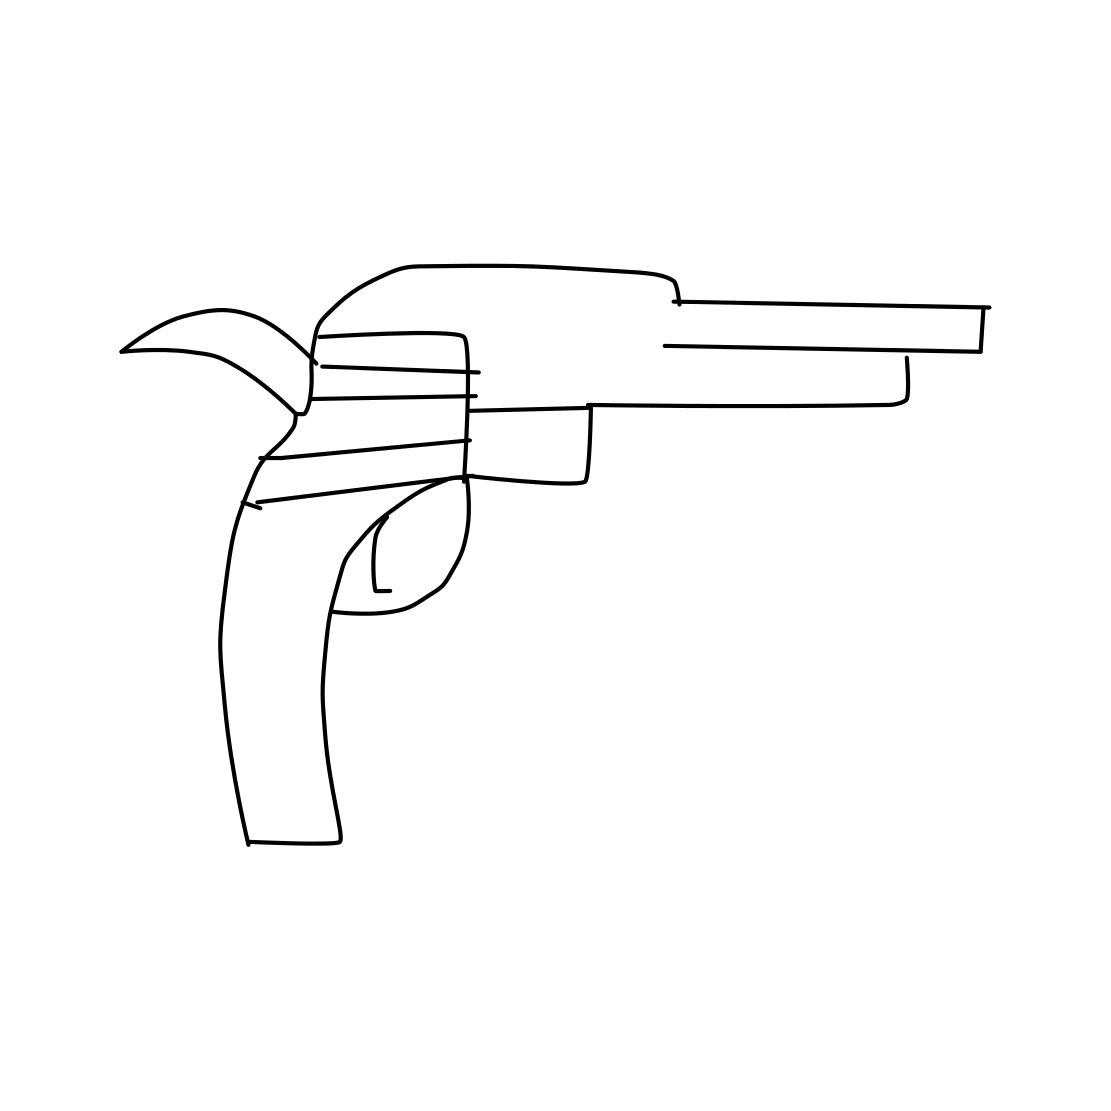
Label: revolver